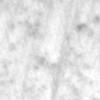
Label: no_change